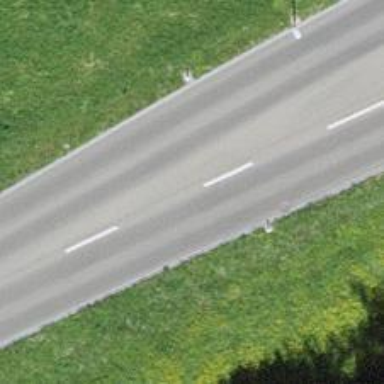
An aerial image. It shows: Secondary road with asphalt surface.